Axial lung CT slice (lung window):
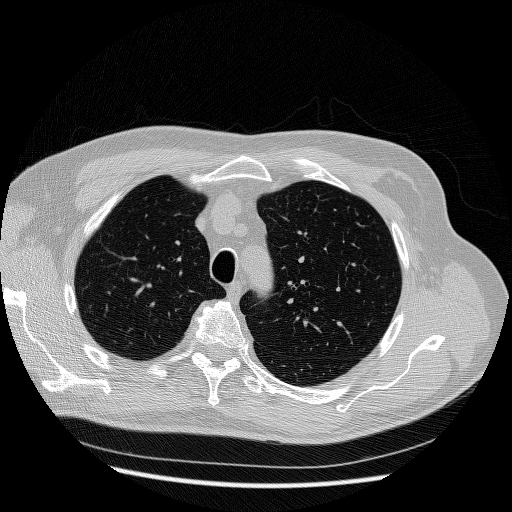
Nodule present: no